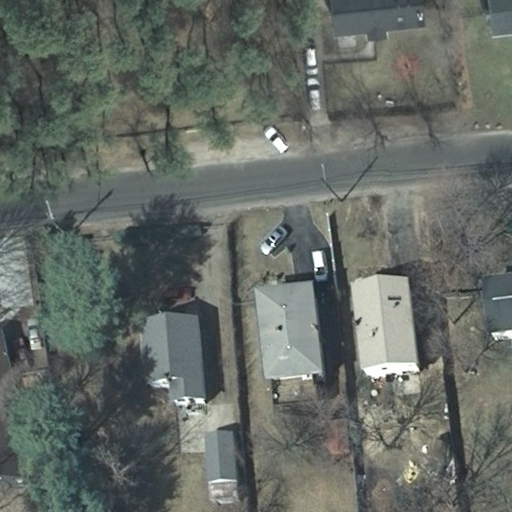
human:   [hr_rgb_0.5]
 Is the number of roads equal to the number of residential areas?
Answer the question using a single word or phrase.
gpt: yes

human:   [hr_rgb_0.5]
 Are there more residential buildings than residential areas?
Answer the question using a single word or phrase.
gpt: yes

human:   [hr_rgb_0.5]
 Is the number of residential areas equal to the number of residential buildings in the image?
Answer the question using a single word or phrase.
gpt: no

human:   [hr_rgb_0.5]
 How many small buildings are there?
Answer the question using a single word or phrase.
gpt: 5

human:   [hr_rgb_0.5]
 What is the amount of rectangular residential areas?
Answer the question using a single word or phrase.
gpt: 1

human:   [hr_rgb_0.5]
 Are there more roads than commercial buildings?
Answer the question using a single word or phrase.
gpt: yes

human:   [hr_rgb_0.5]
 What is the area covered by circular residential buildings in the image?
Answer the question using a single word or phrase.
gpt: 0m2

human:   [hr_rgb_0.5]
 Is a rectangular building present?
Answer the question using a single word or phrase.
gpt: yes

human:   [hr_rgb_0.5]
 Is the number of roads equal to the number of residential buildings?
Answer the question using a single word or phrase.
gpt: no

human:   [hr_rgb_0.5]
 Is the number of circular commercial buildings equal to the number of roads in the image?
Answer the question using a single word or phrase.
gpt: no

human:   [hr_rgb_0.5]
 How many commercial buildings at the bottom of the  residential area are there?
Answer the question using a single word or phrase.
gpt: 0

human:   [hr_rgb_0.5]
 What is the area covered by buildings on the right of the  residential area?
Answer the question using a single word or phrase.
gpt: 1102m2

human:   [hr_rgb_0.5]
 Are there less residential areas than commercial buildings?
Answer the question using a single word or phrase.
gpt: no

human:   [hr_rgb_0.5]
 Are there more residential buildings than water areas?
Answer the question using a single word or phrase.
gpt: yes

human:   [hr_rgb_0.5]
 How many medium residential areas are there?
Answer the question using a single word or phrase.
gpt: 0

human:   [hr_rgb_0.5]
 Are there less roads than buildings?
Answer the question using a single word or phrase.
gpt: yes

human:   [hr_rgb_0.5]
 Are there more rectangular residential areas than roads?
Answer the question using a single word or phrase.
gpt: no

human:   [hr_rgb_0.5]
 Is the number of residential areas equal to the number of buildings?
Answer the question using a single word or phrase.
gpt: no

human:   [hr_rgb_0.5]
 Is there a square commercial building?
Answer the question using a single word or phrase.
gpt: no

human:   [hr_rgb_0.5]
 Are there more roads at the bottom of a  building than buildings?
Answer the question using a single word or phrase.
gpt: no

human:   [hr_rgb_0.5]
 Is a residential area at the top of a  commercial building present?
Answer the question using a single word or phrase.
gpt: no

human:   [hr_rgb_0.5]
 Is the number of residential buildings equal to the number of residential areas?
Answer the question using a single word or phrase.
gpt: no

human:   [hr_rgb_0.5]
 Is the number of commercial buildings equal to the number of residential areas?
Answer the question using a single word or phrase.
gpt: no

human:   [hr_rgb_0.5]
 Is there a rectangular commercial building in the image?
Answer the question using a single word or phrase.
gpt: no

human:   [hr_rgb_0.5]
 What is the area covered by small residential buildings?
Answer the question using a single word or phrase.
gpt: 186m2

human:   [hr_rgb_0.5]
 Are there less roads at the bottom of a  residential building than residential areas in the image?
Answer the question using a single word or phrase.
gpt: no

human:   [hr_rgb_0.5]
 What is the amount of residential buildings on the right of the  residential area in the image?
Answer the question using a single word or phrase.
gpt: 7

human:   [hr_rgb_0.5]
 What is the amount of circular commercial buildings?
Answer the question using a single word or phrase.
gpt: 0

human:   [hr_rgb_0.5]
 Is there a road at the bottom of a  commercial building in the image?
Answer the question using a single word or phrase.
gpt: no

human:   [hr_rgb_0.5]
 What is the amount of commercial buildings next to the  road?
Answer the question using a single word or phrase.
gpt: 0

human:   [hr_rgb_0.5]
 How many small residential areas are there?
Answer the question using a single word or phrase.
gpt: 0

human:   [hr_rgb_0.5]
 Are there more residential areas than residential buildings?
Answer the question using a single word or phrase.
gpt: no

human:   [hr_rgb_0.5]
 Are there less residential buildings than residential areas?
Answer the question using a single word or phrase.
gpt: no

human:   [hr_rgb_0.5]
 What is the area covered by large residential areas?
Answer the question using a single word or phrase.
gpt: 10611m2

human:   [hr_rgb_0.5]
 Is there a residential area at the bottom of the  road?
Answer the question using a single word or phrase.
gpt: yes

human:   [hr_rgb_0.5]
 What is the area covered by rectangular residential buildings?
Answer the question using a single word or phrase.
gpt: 376m2